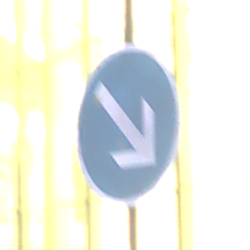
Verkehrszeichen: VorgeschriebeneVorbeifahrtRechts
Umgebung: Outdoor, Urban
Tageszeit: Night
Wetter: PartlyCloudy
Licht: Artificial
Jahreszeit: NotSpecified
Kontrast: HighContrast